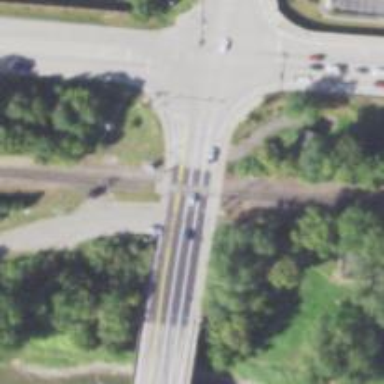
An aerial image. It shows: Railway crossing with lights and barriers.